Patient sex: F
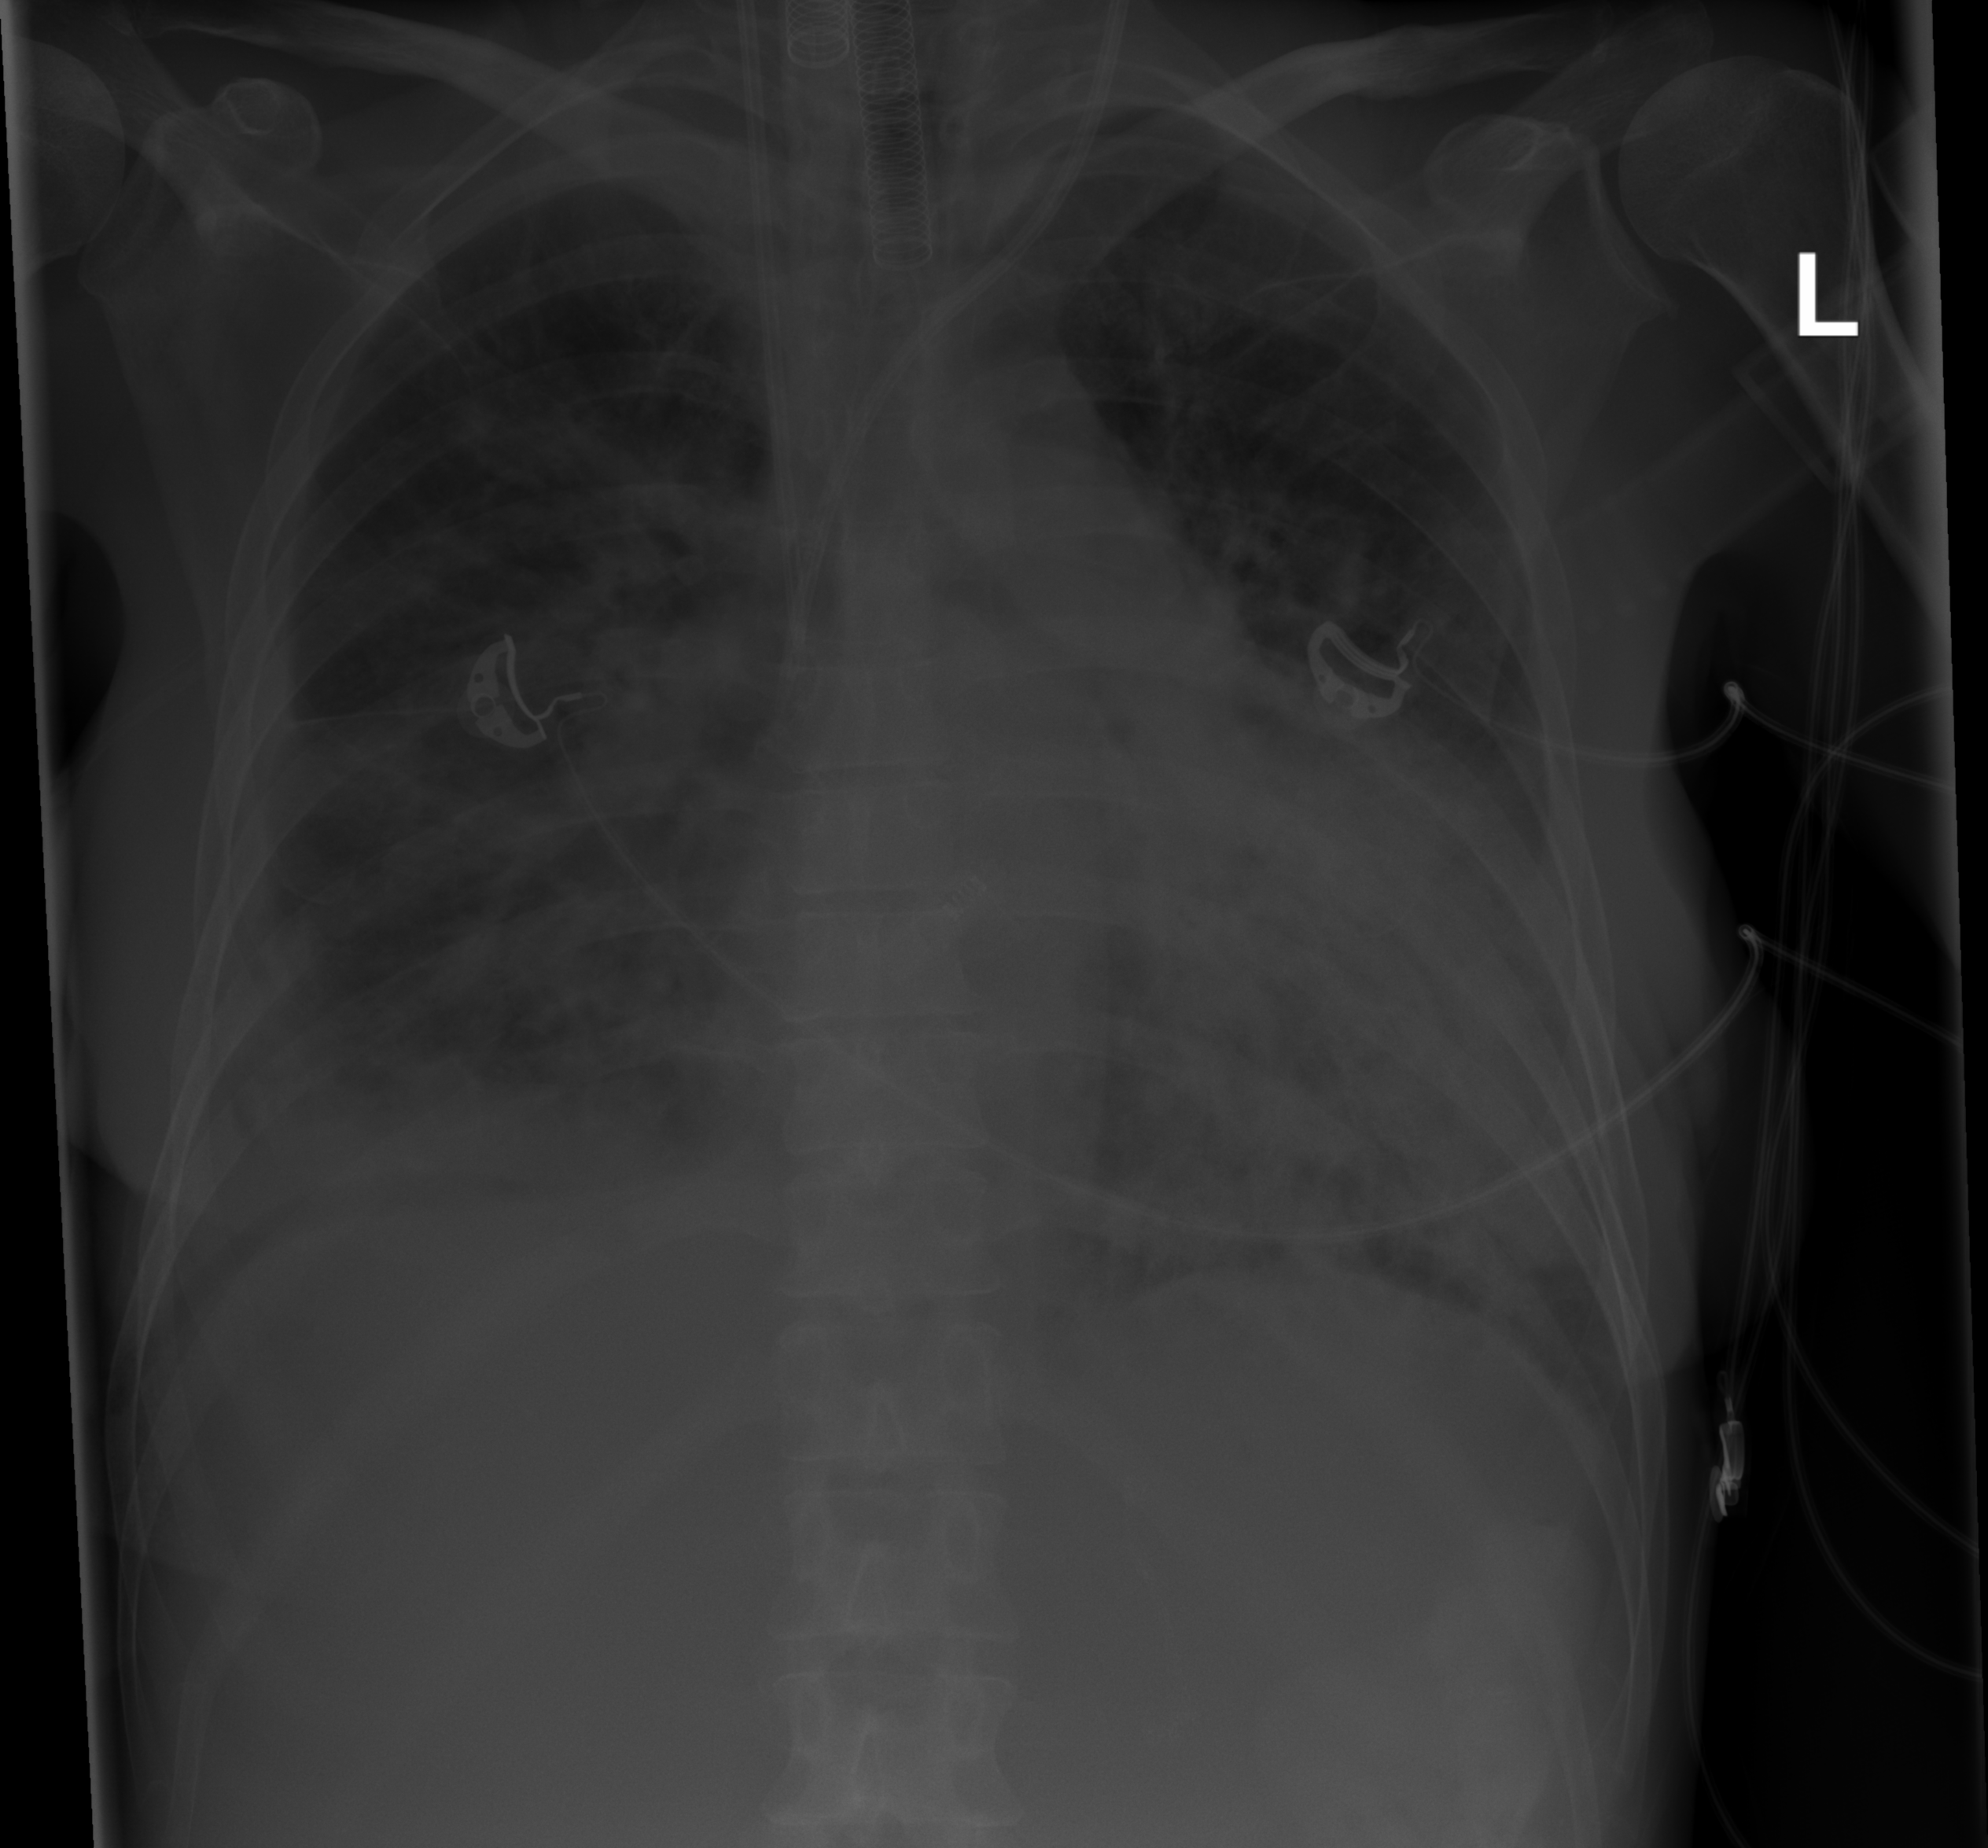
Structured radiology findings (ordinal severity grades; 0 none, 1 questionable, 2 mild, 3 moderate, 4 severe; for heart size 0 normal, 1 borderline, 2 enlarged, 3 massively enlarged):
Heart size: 1
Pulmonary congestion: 3
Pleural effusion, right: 2
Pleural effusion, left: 0
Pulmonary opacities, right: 3
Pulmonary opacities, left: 3
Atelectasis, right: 2
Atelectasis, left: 2